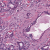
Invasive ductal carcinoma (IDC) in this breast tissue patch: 0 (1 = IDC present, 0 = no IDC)